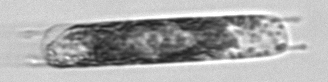
Label: Hemiaulus